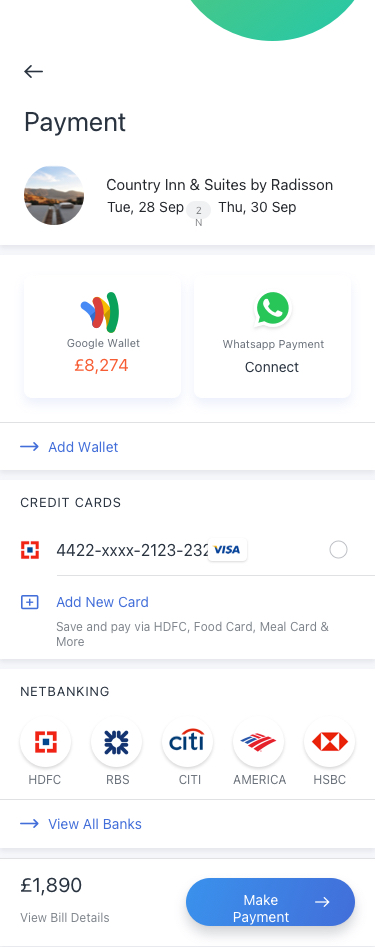
Text in this UI design:
Payment
Country Inn & Suites by Radisson
Tue, 28 Sep
Thu, 30 Sep
2N
Add Wallet
Google Wallet
£8,274
Whatsapp Payment
Connect
Credit Cards
4422-xxxx-2123-2323
Add New Card
Save and pay via HDFC, Food Card, Meal Card & More
View All Banks
Netbanking
HDFC
RBS
CITI
AMERICA
HSBC
Make Payment
£1,890
View Bill Details